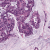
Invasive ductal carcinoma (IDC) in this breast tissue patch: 1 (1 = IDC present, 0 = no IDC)